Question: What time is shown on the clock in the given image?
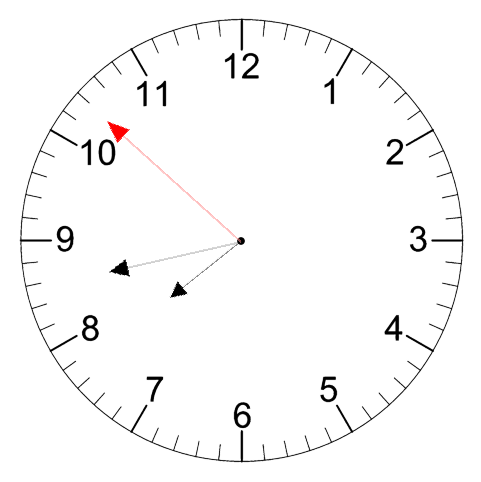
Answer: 07:42:52